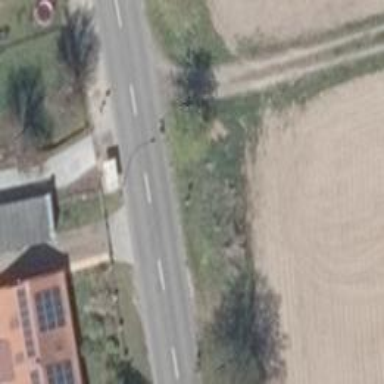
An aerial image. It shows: Tertiary road with asphalt surface and cycle track on the right side.